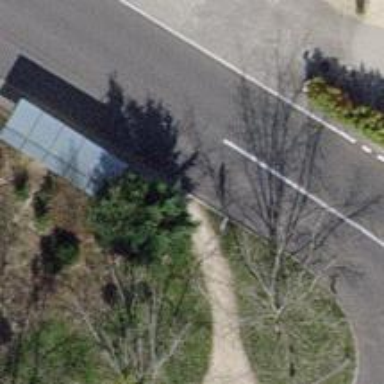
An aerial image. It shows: Platform with shelter for public transport.